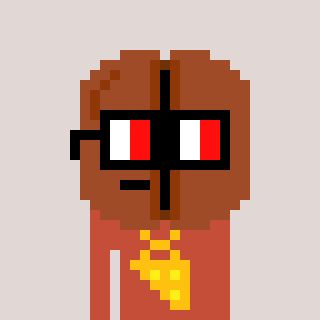
a pixel art character with square glasses with black frames and red eyes, a coffeebean-shaped head and a rust-colored body on a warm background